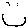
Label: smiley face